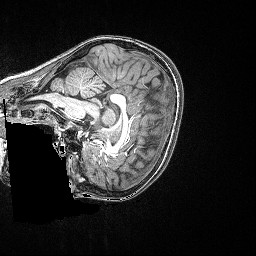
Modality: T1w
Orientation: sagittal
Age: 83
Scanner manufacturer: siemens
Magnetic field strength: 3 T
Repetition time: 2.5 s
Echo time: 0.00347 s